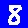
Digit: 8